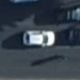
Vehicle type: Car